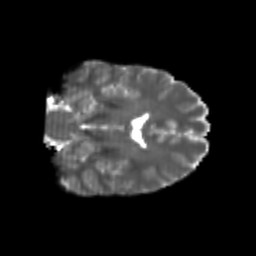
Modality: T2w
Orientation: coronal
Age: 22
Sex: male
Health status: healthy
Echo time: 0.074 s